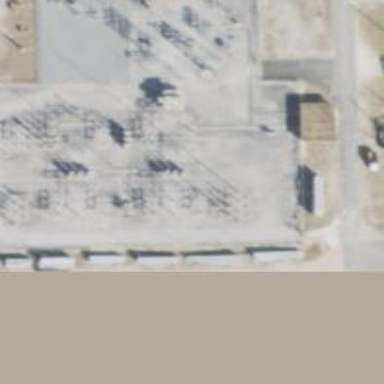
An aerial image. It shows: Switch used for power control.